Question: I am building a CMS editor and one of the things that can be customized is the text appearing in the Navbar. I am having a problem with showing two Navbars. Most examples i have seen are multiple Navbars one below the other and is not what i need.
I need the first Navbar to be the editor's own Navbar, while the second Navbar is somewhere below the first Navbar but not directly below it.

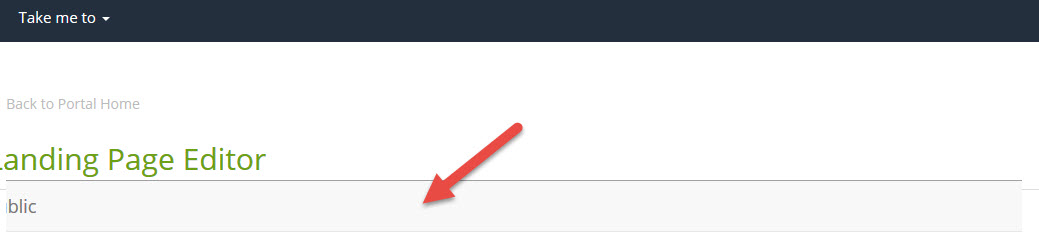
Answer: You have to remove 'navbar-fixed-top' from the second nav
html would be like this
'''
<div class="navbar navbar-inverse navbar-fixed-top">
<div class="navbar-inner">
<div class="container">
<a class="brand" href="#">Project name</a>
<div class="nav-collapse collapse">
<ul class="nav">
<li class="active"><a href="#">Home</a></li>
<li><a href="#about">About</a></li>
<li><a href="#contact">Contact</a></li>
</ul>
</div><!--/.nav-collapse -->
</div>
</div>
</div>
<div class="container">
<h1>Conent</h1>
<p>Use this document as a way to quick start any new project.<br> All you get is this message and a barebones HTML document.</p>
</div> <!-- /container -->
<div class="navbar ">
<div class="navbar-inner">
<div class="container">
<div class="nav-collapse collapse">
<ul class="nav">
<li class="active"><a href="#">Home</a></li>
<li><a href="#about">About</a></li>
<li><a href="#contact">Contact</a></li>
</ul>
</div><!--/.nav-collapse -->
</div>
</div>
</div>
'''
<URL>